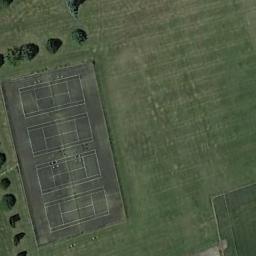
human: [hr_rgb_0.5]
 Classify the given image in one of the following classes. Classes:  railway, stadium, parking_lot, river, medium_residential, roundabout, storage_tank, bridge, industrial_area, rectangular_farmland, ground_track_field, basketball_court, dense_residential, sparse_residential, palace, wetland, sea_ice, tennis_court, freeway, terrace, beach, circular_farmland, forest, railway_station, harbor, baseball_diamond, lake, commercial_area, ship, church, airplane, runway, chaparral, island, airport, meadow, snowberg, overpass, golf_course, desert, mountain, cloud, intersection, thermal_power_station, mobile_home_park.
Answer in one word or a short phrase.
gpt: tennis_court